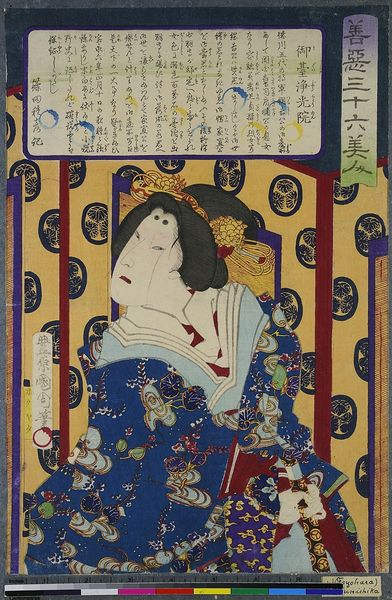
Titel: Ehefrau Jokoin, aus der Serie: Die 16 Schönheiten von Gut und Böse
Künstler: Toyohara Kunichika
Standort: Hamburg
Institution: Museum für Kunst und Gewerbe Hamburg
Schlagwörter: blau, frau, stirn, böse, holzschnitt, schriftzeichen, geisha, druckgraphik, druckgrafik, china, zeit, farbholzschnitt, hockend, mandarin, reproduktionen, druckerzeugnisse, meiji, ukiyo